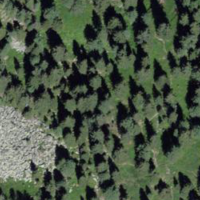
EUNIS habitat code: 43
Species observed at this site:
Lonicera caerulea